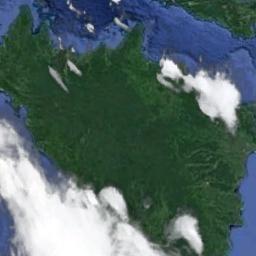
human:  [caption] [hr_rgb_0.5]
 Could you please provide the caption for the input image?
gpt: A thin cloud of thin clouds floated in the air .

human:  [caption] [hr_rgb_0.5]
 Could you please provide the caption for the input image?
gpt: The stratus clouds and cumulus clouds are located above the sea and the island covered by dense vegetation .

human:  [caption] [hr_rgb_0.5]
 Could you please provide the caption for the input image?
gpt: Light white clouds floating on green land and blue sea .

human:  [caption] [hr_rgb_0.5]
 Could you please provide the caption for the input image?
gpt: The white cloud is above green land and blue river .

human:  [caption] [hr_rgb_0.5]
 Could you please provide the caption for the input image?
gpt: A few pieces of heavy white clouds over an island .